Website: bh-photo
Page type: customer-info-address
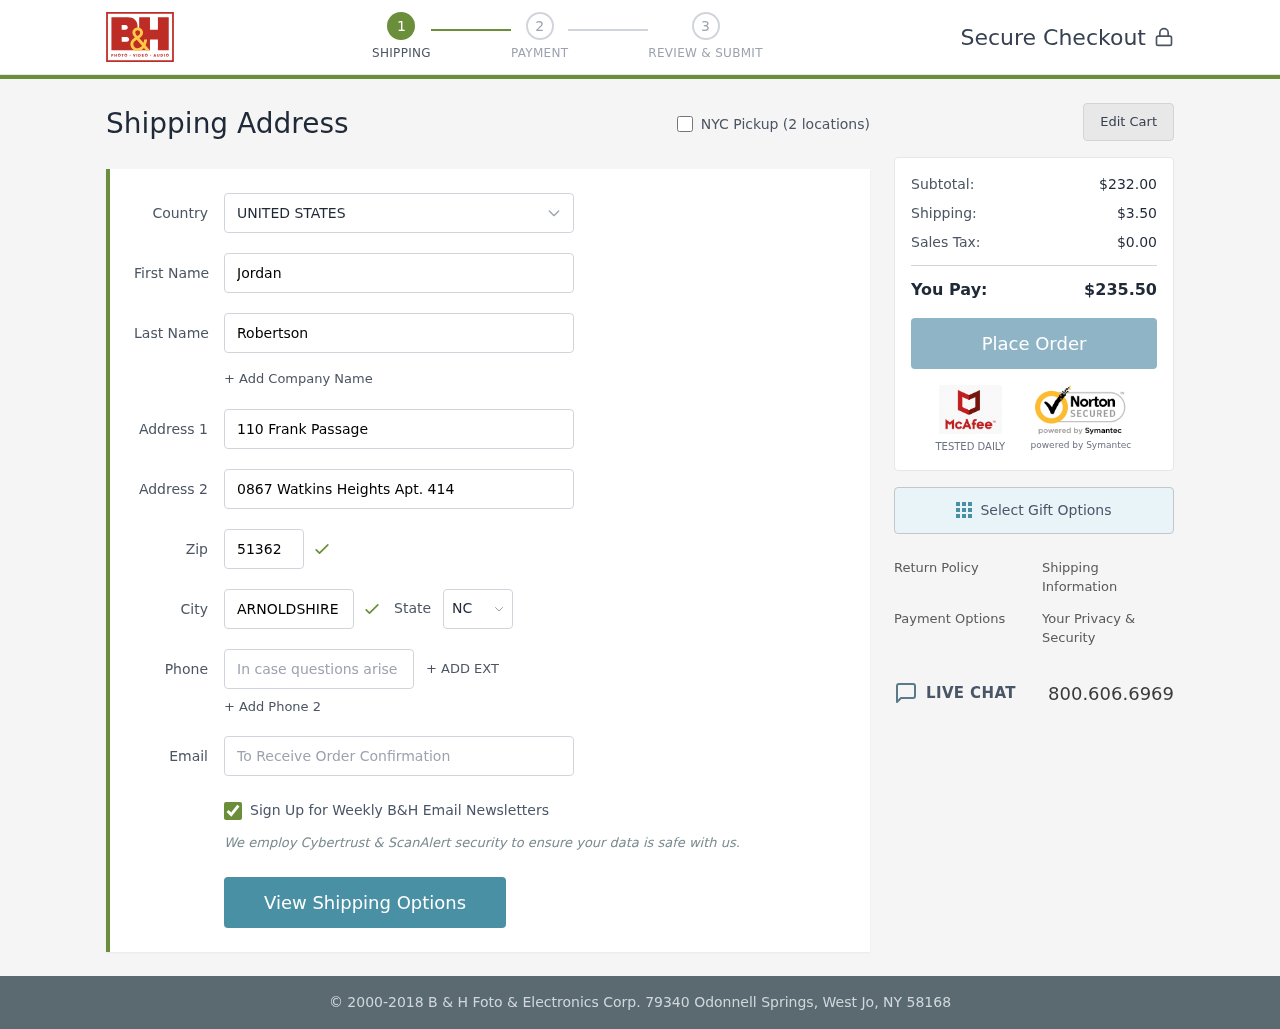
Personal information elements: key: PII_CITY
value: Arnoldshire
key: PII_COUNTRY
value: United States
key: PII_EMAIL
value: jordanrobertson@gmail.com
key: PII_FIRSTNAME
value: Jordan
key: PII_LASTNAME
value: Robertson
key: PII_PHONE
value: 7023868216
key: PII_POSTCODE
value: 51362
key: PII_STATE_ABBR
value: NC
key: PII_STREET
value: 110 Frank Passage
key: PII_STREET2
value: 0867 Watkins Heights Apt. 414
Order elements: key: ORDER_SUBTOTAL
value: $232.00
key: ORDER_SHIPPING_COST
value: $3.50
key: ORDER_TAX
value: $0.00
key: ORDER_TOTAL
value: $235.50